Aerial crown-view tile of a tropical tree (Barro Colorado Island, Panama), acquired 20250715:
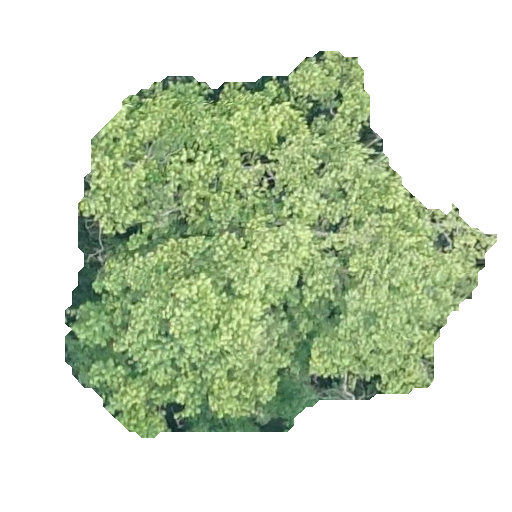
Species: Luehea seemannii
GBIF accepted scientific name: Luehea seemannii
Crown area: 170.905 m²